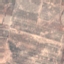
Label: PermanentCrop